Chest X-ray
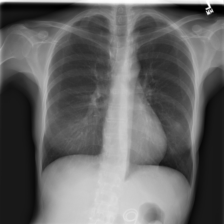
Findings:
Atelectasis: negative
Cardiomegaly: negative
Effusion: negative
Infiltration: negative
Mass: negative
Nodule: negative
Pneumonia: negative
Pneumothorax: negative
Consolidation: negative
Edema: negative
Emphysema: negative
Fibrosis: negative
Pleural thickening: negative
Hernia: negative